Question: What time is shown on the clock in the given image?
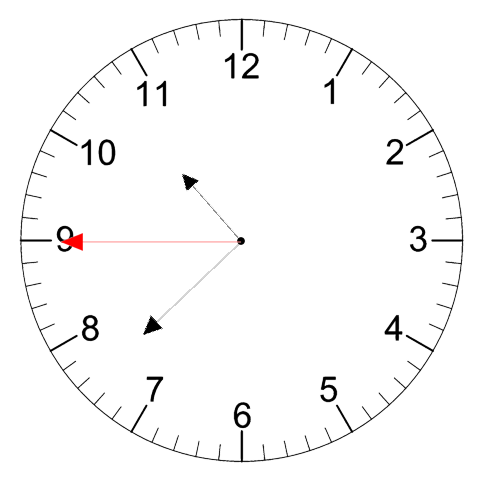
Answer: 10:37:45